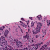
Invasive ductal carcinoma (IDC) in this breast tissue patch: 1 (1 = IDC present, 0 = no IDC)